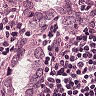
Metastatic tissue present: yes